Question: I have no errors in my res/ dir, yet, all my java files cannot find the compiled version of my R.java because it is failing to compile.
What am I overlooking??
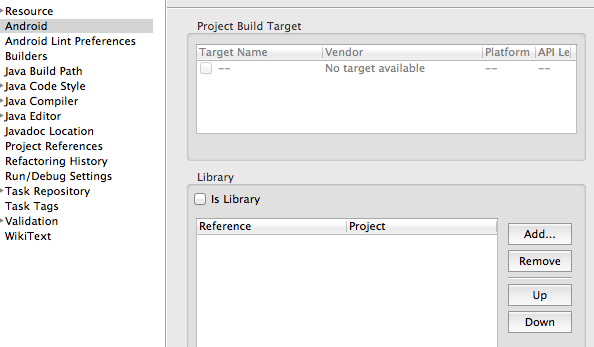
Answer: - 'R''android.R''com.google.maps.R''whatever.whatever.whatever.R'- - 'Properties -> Android -> Project Build Target'- -